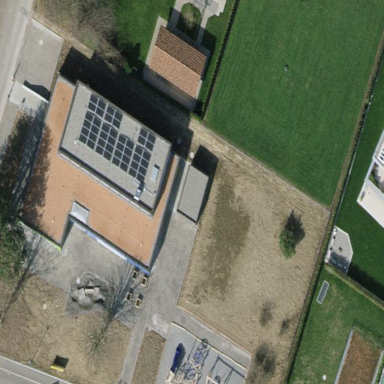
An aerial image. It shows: Kindergarten building.